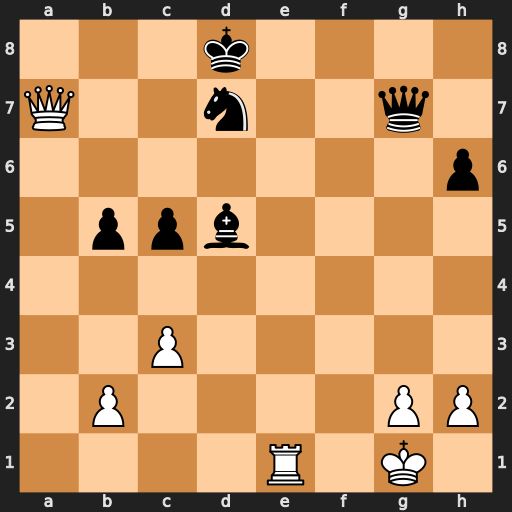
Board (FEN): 3k4/Q2n2q1/7p/1ppb4/8/2P5/1P4PP/4R1K1
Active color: w
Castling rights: -
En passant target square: -
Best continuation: Qa5+ Kc8 Re8+ Kb7 Qa8+ Kc7 Qxd5